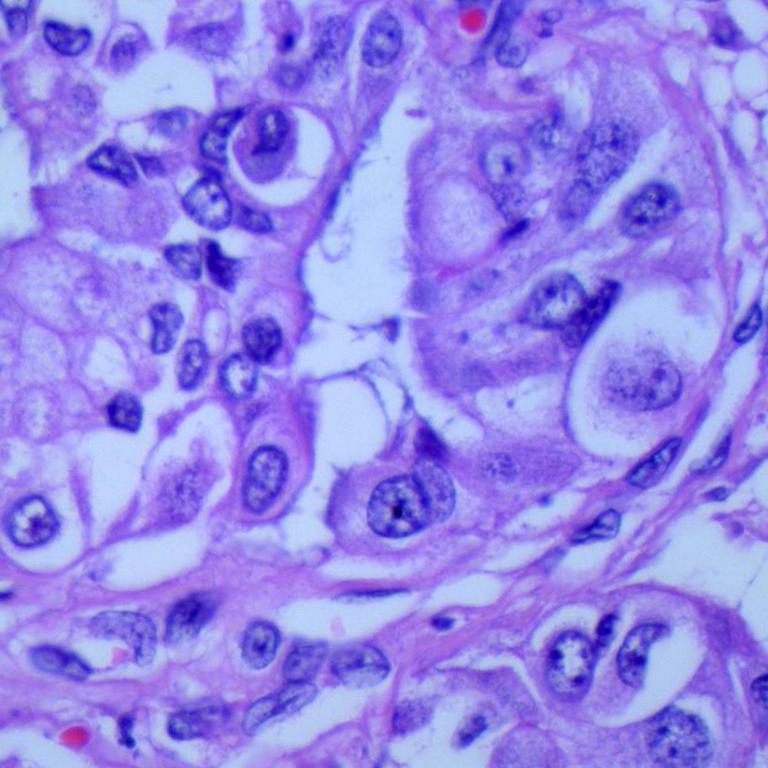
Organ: lung
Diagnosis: adenocarcinomas